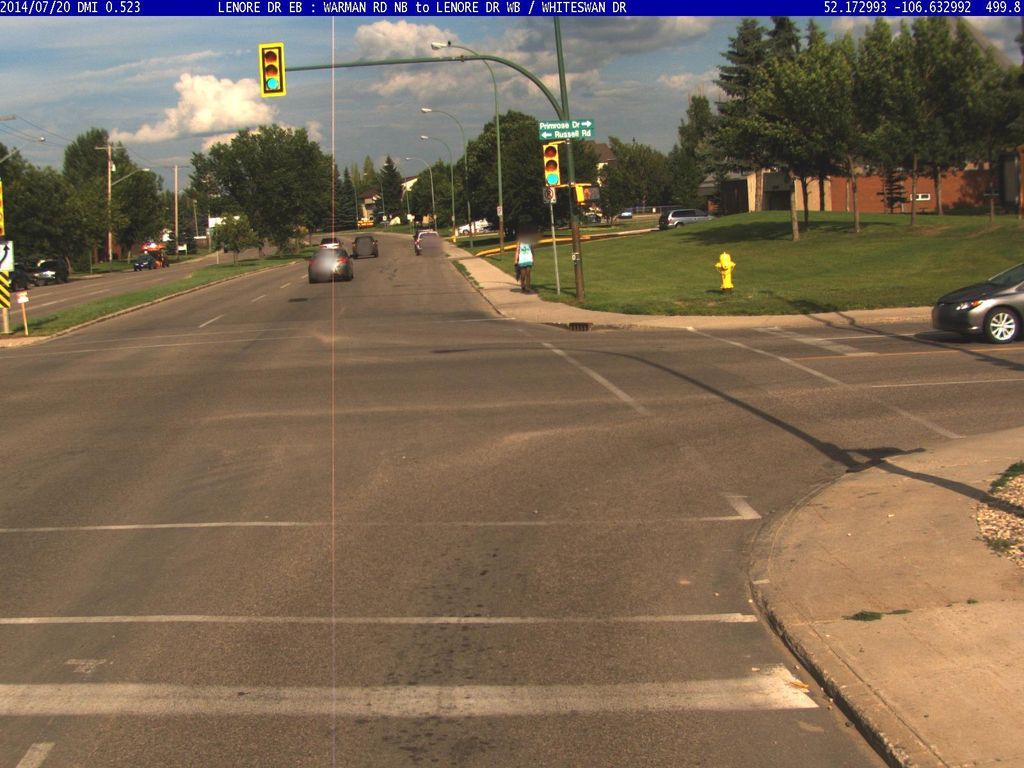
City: saskatoon